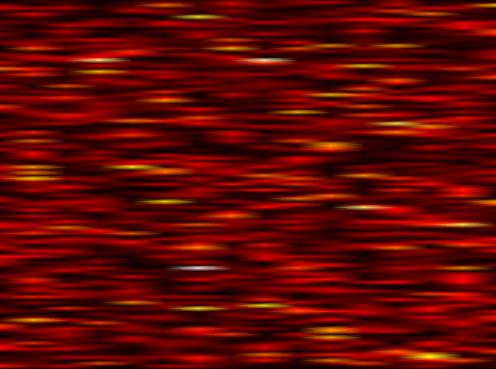
Label: FOFDM